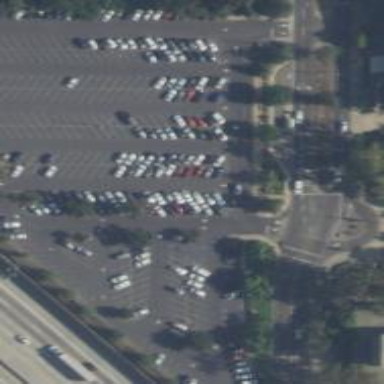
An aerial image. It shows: Parking space is available.